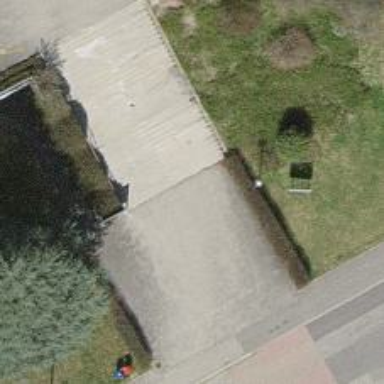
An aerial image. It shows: Footway with concrete surface.